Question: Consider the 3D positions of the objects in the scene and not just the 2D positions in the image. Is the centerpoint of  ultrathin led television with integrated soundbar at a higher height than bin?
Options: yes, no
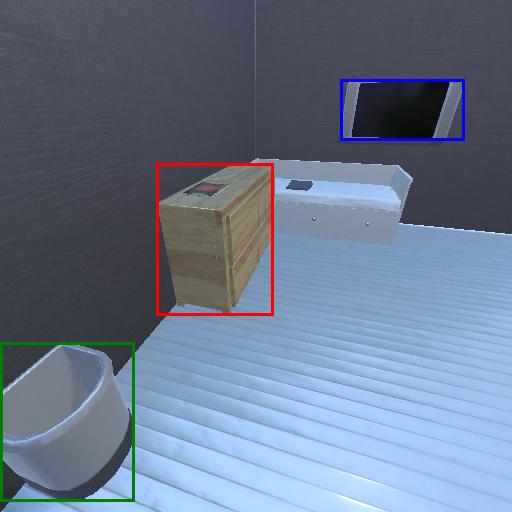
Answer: yes